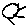
Label: sun